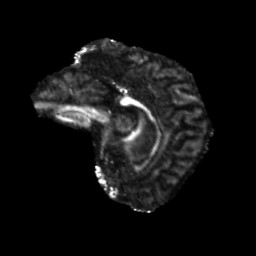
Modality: FA
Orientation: sagittal
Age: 46
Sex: male
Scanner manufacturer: siemens
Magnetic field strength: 3 T
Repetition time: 5.25 s
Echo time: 0.08 s